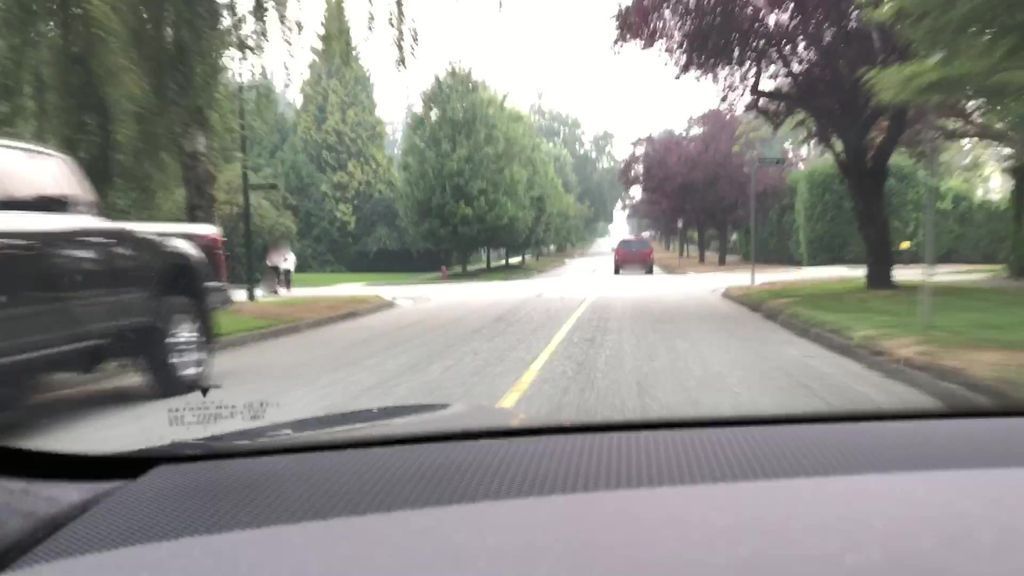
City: vancouver